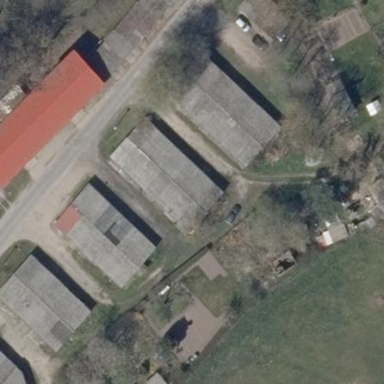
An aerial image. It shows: Group of garages.